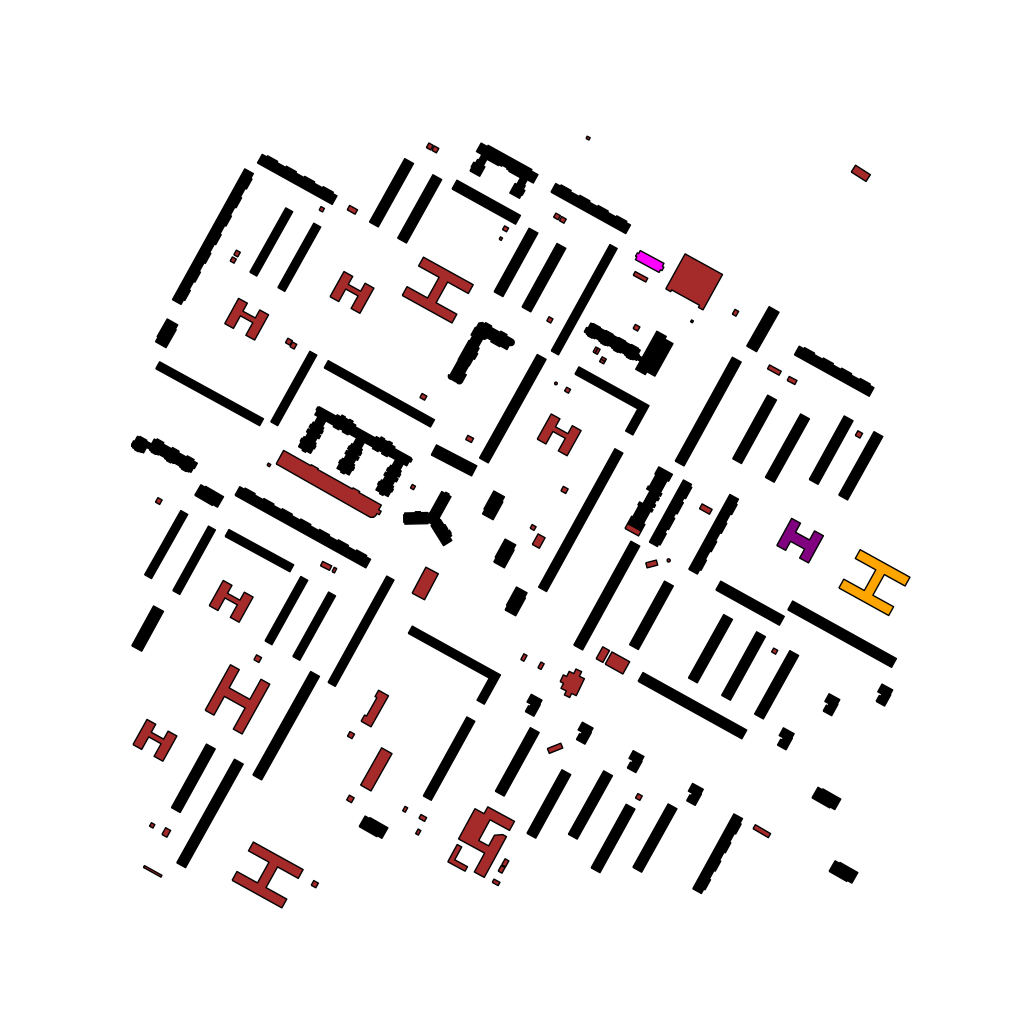
Tags: overhead vector_map, business, recreation, residential, special, modern, soviet, high_rise, individual_rise, low_rise, medium_rise, density_4, Building, Facility, Kinder, Police, School, 1.0 km²